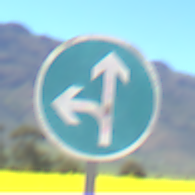
Verkehrszeichen: VorgeschriebeneFahrtrichtungGeradeausOderLinks
Umgebung: Outdoor, RoadRail
Tageszeit: MorningAfternoon
Wetter: Clear
Licht: Natural
Jahreszeit: NotSpecified
Kontrast: HighContrast